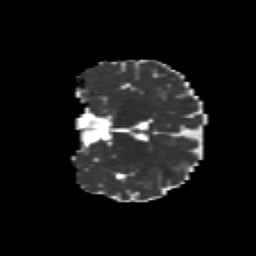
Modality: MD
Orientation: coronal
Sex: male
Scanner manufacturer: siemens
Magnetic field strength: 3 T
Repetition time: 5 s
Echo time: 0.071 s